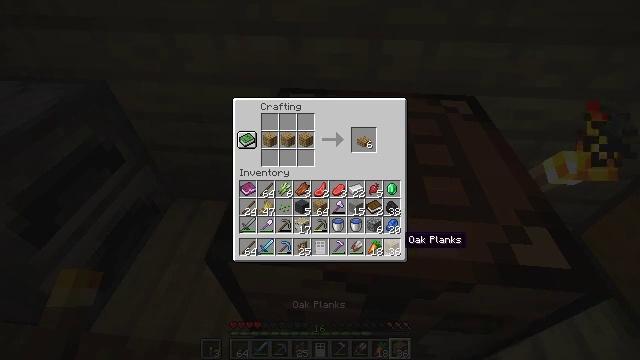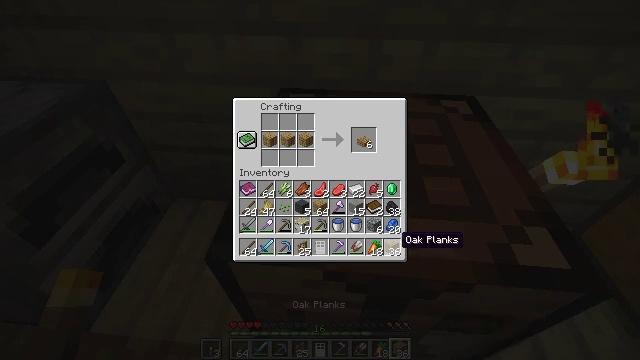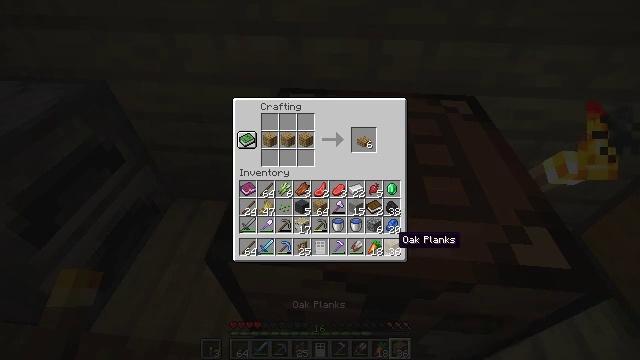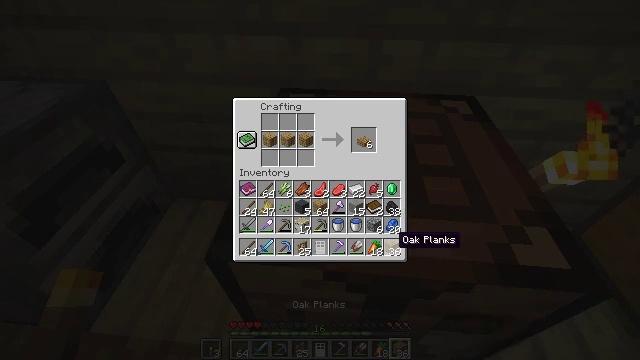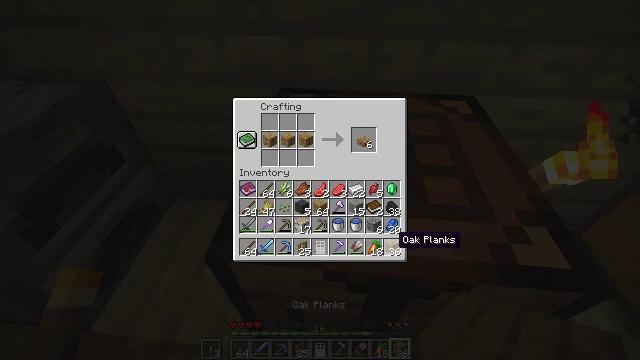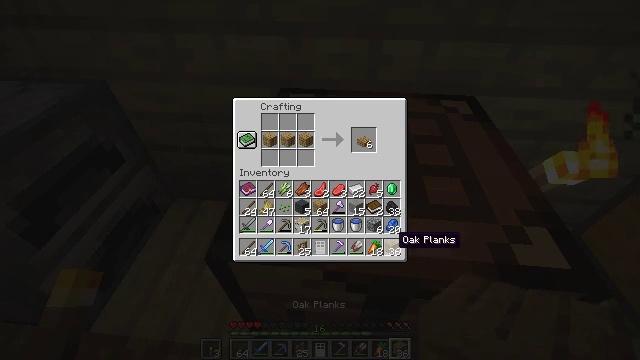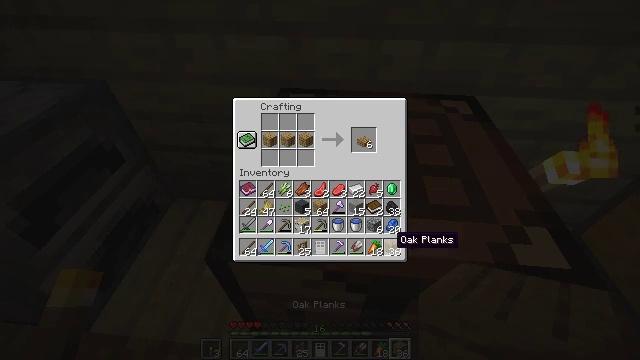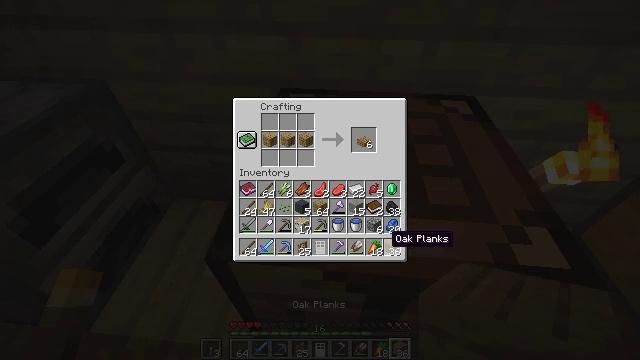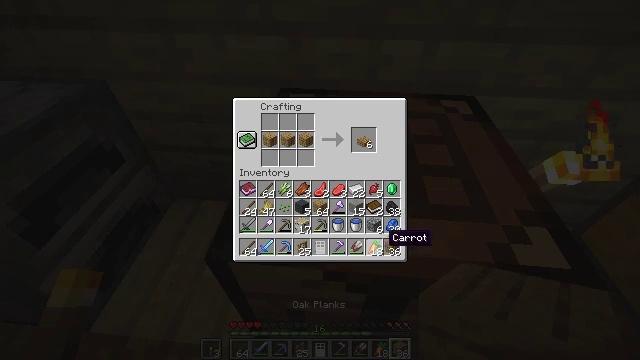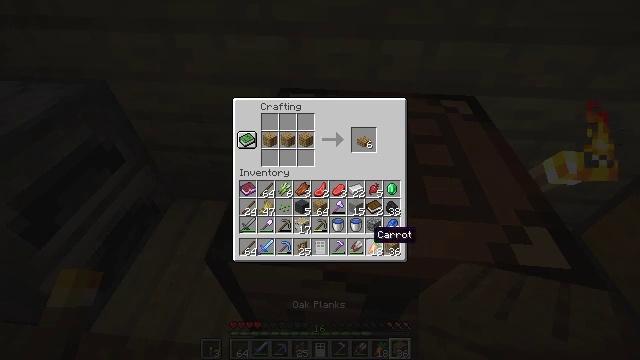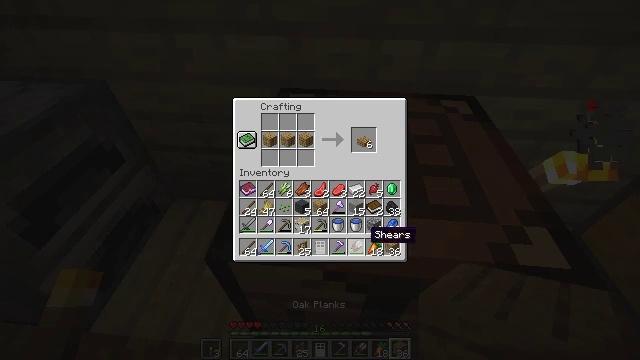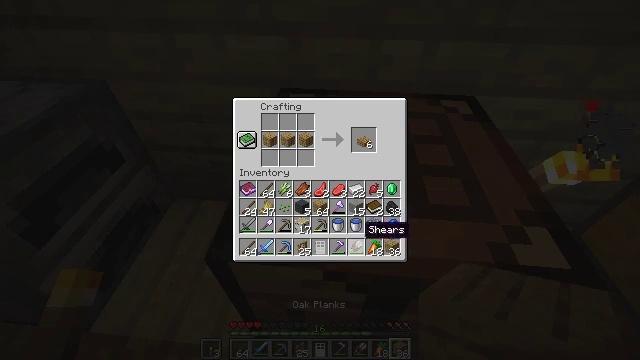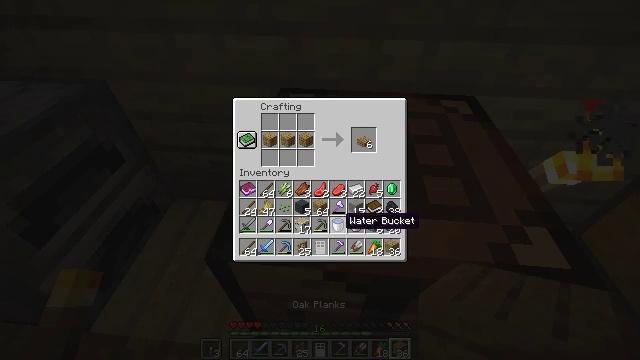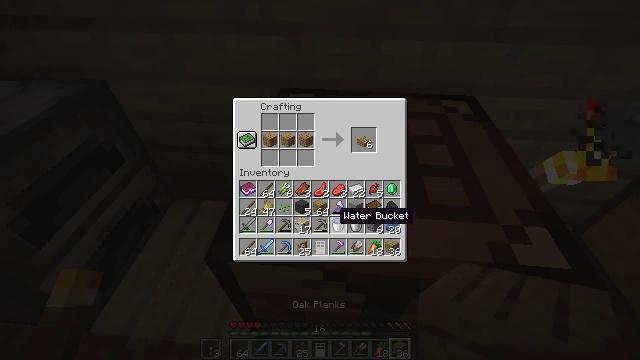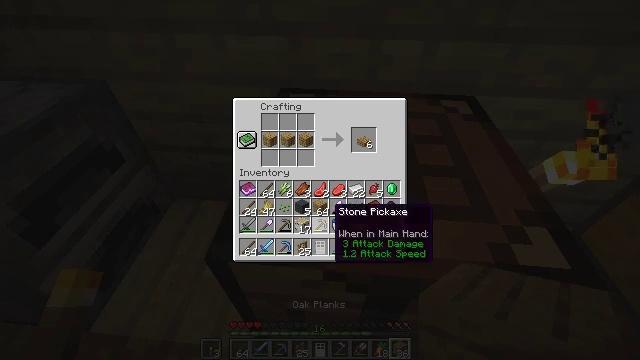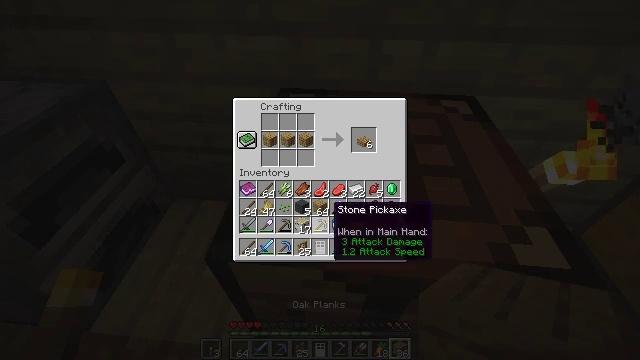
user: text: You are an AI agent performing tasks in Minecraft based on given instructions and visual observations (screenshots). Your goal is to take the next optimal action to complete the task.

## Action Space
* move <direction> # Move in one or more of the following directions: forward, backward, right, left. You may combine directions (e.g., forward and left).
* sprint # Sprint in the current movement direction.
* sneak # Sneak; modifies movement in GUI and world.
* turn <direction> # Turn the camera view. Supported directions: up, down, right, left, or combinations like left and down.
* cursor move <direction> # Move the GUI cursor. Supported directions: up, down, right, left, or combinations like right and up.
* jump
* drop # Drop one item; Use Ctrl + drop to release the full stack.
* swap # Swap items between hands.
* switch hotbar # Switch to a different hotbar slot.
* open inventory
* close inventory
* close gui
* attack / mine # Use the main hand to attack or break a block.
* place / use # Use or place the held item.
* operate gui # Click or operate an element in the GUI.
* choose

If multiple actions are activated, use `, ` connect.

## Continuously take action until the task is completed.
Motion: motion action
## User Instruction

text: Use the crafting table to create a gray bed.
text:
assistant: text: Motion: no_op
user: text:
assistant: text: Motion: no_op
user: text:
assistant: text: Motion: no_op
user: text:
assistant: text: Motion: no_op
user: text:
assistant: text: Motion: no_op
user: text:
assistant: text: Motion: no_op
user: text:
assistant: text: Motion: no_op
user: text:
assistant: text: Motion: no_op
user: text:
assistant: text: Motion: cursor move left
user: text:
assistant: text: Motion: no_op
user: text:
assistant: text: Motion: no_op
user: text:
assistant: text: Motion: cursor move left and up
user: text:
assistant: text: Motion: no_op
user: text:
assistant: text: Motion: no_op
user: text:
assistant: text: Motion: no_op
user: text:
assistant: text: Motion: no_op
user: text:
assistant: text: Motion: no_op
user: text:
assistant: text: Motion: no_op
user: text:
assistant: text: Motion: no_op
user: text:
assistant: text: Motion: no_op
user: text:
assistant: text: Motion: no_op
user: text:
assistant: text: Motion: no_op
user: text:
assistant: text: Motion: no_op
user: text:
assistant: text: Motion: no_op
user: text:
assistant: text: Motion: no_op
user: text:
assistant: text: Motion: no_op
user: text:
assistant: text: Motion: no_op
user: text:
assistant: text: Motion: no_op
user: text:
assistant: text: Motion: no_op
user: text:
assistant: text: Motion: no_op